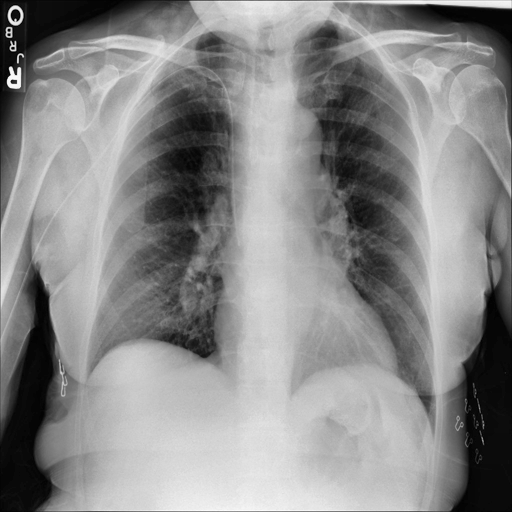
Finding: NORMAL